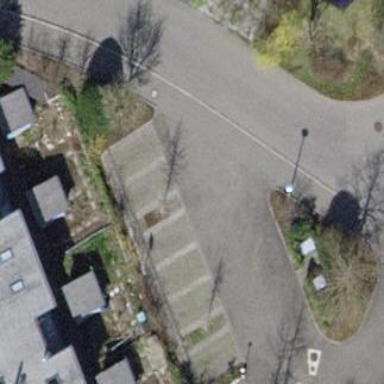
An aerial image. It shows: Parking area with paving stones surface.